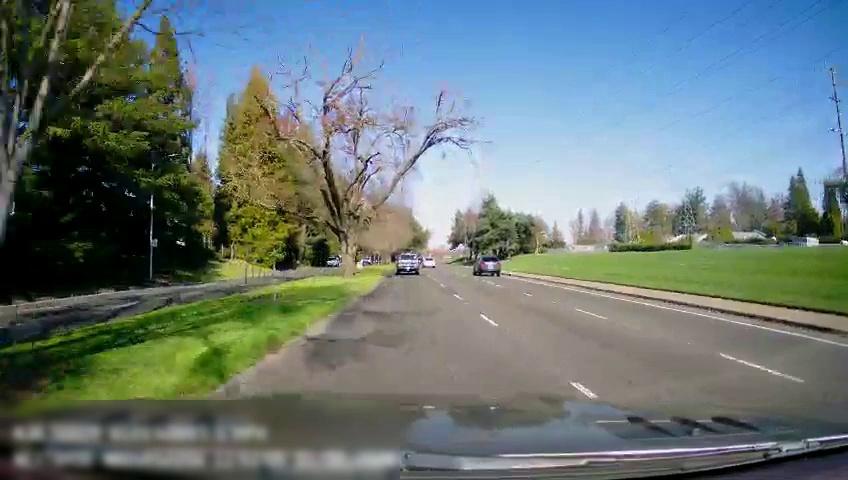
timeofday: Day
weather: Sunny
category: Drivable Space
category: Drivable Space
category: Vehicles | Truck
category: Vehicles | Car
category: Vehicles | Car
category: Lanes | Current Lane
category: Lanes | Alternate Lane
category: Lanes | Alternate Lane